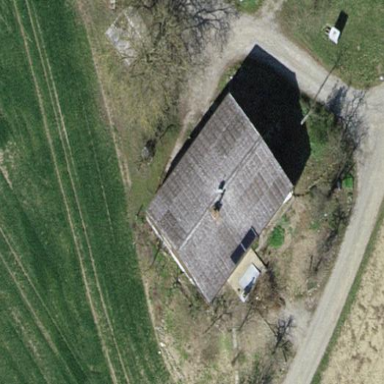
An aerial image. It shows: Gabled roof farm building.